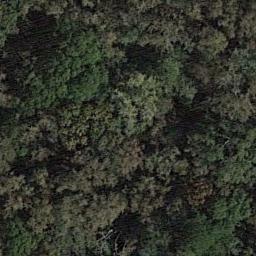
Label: forest